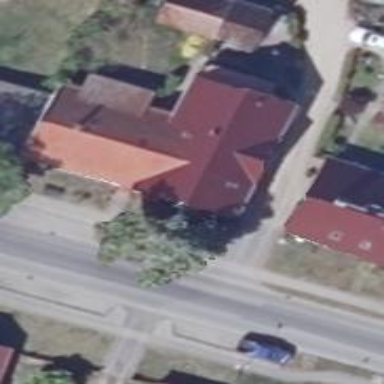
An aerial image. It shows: Pub.